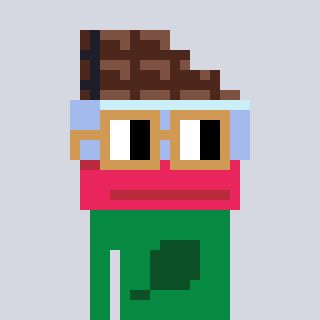
a pixel art character with square brown glasses, a chocolate-shaped head and a green-colored body on a cool background